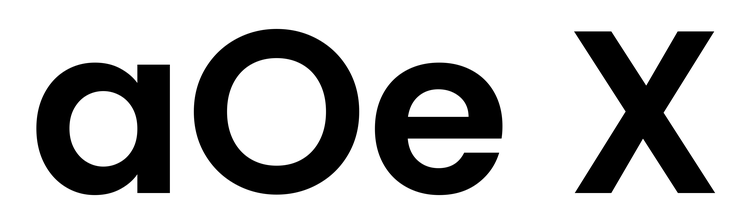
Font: Poppins-SemiBold